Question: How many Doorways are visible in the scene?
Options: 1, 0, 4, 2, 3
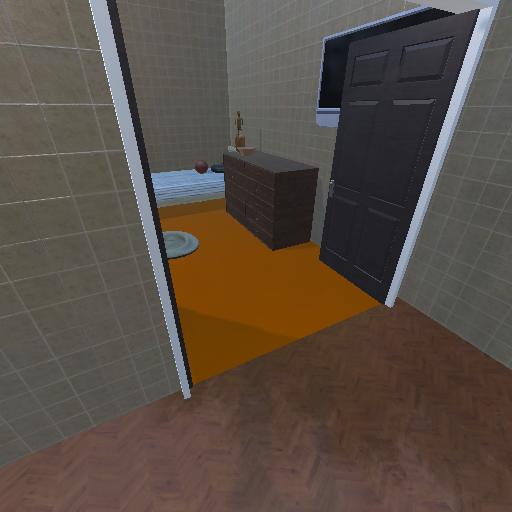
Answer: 1